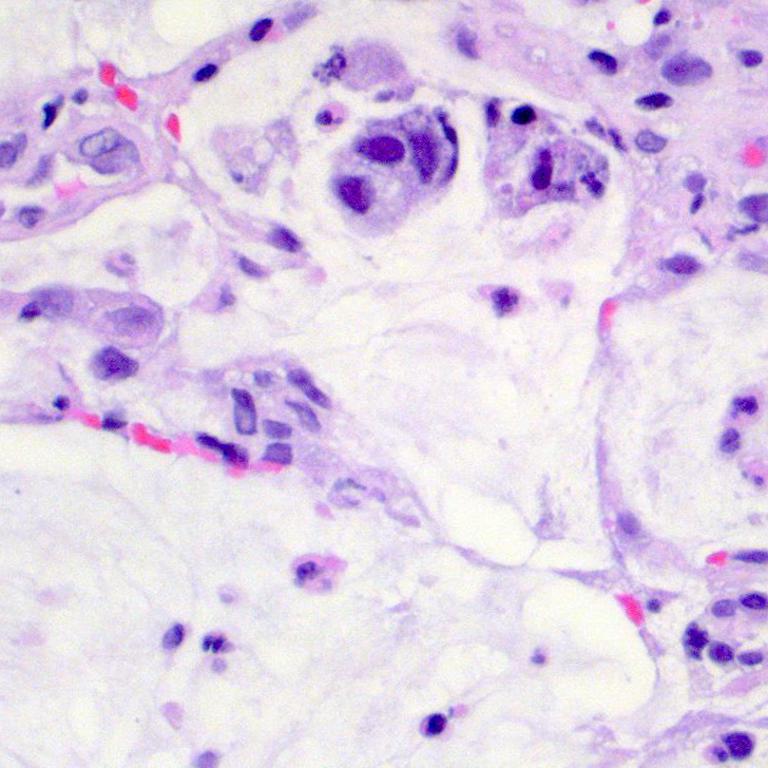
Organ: colon
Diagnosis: adenocarcinomas